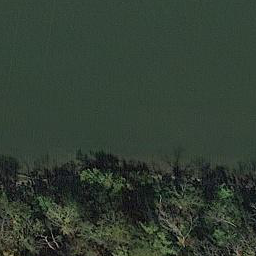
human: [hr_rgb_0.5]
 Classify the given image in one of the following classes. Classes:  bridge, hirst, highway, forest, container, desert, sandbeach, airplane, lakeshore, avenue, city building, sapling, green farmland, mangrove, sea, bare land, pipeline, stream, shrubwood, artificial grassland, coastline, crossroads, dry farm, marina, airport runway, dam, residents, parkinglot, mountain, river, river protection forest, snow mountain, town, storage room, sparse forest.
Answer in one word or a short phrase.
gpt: river protection forest